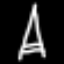
Label: The Eiffel Tower